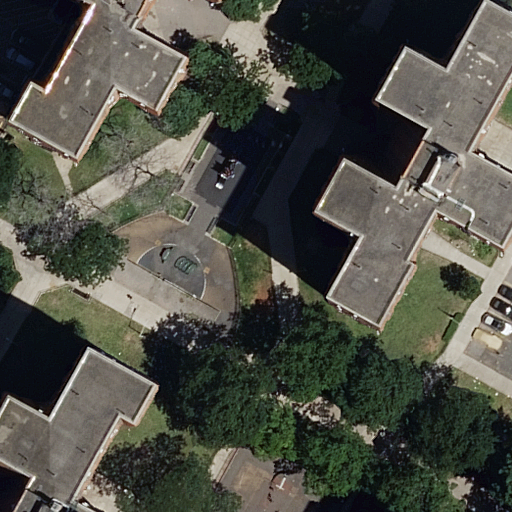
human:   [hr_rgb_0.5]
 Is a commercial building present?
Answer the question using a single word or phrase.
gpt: no

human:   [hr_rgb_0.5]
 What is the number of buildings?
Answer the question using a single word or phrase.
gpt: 3

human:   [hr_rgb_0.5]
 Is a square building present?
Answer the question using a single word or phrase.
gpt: no

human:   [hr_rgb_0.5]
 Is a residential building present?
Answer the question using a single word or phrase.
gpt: yes

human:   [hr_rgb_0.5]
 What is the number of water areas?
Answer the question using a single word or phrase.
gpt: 0

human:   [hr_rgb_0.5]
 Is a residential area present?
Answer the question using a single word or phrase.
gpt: yes

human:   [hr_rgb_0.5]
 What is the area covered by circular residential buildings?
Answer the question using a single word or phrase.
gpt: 0m2

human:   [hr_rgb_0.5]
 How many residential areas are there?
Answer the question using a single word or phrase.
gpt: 1

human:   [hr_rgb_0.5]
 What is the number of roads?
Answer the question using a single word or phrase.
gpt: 8

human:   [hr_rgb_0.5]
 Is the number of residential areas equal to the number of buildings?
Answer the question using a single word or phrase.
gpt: no

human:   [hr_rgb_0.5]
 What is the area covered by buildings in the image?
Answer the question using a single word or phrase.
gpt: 945m2

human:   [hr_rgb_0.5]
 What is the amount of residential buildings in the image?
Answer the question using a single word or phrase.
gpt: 3

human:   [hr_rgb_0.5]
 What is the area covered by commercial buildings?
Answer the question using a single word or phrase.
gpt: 0m2

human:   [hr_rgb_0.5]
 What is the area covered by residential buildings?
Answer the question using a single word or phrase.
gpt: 945m2

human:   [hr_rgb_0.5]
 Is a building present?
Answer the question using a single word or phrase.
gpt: yes

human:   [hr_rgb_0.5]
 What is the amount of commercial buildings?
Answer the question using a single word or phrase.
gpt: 0

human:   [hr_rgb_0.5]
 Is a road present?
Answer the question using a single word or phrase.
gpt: yes

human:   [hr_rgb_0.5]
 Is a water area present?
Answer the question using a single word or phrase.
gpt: no

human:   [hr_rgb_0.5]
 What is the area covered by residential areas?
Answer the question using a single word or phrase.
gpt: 10609m2

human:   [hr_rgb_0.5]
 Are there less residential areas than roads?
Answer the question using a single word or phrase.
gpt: yes

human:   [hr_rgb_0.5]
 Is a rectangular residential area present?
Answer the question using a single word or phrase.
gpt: yes

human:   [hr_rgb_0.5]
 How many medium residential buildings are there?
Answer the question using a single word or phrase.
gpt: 1

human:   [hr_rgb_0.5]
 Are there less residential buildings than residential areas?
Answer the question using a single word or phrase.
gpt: no

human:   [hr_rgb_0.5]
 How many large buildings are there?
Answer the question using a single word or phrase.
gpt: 1

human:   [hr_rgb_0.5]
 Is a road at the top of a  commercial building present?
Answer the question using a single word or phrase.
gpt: no

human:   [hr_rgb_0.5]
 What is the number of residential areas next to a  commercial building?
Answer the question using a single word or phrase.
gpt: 0

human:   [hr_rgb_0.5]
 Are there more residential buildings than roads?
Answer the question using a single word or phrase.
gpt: no

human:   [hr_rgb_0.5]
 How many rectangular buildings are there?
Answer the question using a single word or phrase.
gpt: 0

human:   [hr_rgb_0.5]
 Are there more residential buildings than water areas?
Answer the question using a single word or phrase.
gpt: yes

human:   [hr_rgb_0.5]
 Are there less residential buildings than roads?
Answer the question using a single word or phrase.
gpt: yes

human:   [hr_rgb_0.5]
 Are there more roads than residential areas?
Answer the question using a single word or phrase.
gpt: yes

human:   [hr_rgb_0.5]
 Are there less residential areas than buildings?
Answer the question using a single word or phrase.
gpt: yes

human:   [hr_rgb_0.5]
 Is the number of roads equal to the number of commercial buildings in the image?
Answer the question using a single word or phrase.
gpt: no

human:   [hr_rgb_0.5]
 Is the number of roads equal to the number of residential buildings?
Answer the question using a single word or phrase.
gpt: no

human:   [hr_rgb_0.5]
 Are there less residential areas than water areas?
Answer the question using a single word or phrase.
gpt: no

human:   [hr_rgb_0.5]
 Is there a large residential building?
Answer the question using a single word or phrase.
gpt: yes

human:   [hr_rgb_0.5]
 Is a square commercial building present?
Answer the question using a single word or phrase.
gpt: no

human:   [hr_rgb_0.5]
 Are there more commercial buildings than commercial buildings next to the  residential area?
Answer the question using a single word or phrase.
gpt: no

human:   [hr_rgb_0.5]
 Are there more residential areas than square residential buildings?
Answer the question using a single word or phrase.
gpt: yes

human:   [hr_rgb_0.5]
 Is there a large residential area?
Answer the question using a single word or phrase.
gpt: yes

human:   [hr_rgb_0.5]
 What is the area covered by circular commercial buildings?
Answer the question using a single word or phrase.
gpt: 0m2

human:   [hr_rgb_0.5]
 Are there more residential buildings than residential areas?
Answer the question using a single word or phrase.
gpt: yes

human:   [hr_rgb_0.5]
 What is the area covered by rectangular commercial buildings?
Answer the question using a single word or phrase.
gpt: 0m2

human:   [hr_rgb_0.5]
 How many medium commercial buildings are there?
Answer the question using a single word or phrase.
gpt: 0

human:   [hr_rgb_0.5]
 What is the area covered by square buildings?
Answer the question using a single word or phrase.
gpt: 0m2

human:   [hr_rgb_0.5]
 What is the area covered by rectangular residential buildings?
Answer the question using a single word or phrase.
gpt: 0m2

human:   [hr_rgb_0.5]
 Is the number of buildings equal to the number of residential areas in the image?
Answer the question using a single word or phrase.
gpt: no

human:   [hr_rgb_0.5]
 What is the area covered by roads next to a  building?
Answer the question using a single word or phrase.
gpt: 0m2

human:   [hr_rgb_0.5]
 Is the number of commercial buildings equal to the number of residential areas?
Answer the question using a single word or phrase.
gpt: no

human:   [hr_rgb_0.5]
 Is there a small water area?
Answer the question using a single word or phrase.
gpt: no

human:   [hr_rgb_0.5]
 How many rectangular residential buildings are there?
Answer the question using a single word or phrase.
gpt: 0

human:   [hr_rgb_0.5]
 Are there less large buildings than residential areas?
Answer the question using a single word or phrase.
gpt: no

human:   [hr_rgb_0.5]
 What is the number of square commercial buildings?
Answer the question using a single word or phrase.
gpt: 0

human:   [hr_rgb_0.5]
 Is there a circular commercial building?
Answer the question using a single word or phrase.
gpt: no

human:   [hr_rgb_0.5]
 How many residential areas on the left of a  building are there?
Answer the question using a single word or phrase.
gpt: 1

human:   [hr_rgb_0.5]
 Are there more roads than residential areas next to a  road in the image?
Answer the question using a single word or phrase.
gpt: yes

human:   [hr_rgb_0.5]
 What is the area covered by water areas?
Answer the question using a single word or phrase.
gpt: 0m2

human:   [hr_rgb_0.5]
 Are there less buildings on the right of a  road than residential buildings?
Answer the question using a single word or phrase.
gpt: yes

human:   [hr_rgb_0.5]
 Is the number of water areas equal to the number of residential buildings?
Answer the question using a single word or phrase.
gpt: no

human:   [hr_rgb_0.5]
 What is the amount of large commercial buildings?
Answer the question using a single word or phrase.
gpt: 0

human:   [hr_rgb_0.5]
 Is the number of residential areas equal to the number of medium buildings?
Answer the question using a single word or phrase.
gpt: yes

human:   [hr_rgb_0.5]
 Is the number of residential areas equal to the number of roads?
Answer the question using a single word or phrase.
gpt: no

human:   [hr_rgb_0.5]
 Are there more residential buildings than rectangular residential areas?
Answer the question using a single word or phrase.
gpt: yes

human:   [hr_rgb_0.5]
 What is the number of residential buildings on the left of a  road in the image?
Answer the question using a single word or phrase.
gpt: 2